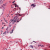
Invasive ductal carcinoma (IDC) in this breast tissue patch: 0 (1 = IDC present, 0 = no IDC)